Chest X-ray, AP view. Patient: 48 years old, sex M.
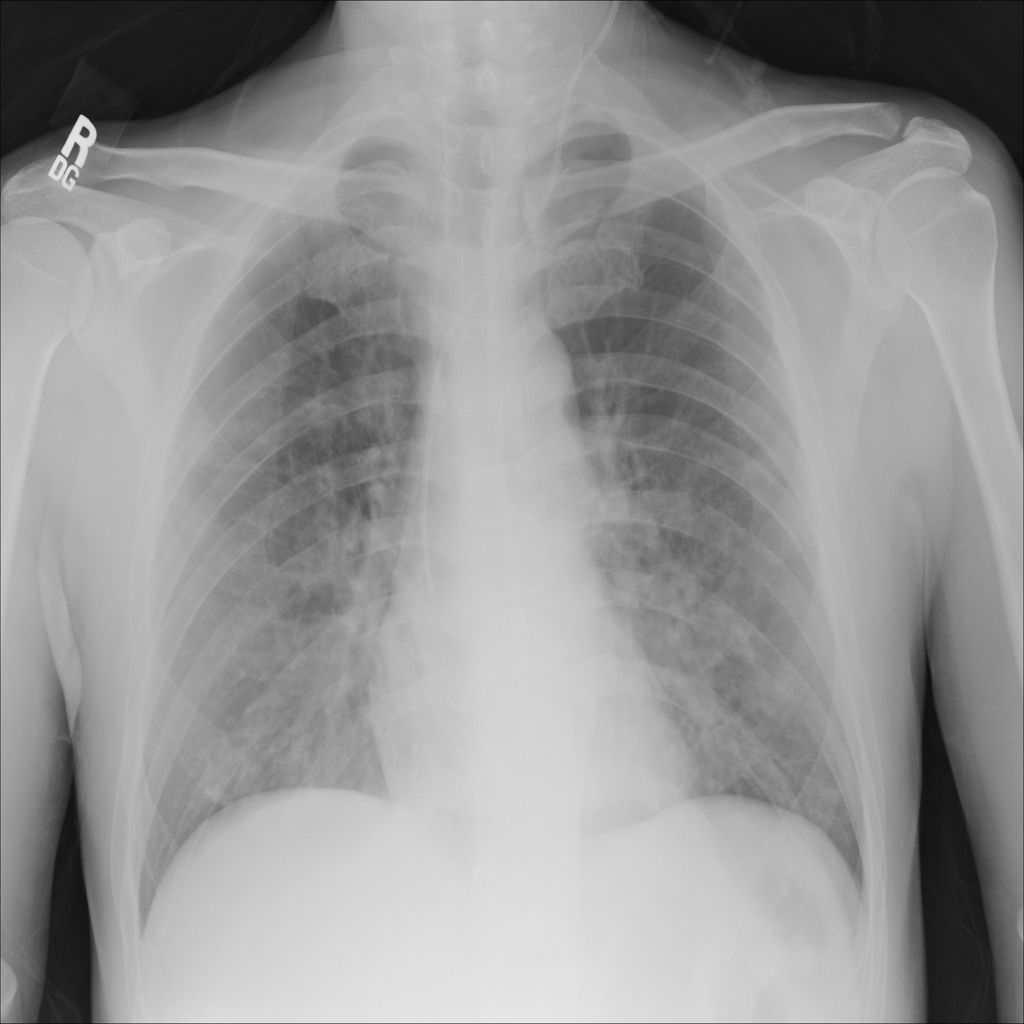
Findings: Infiltration